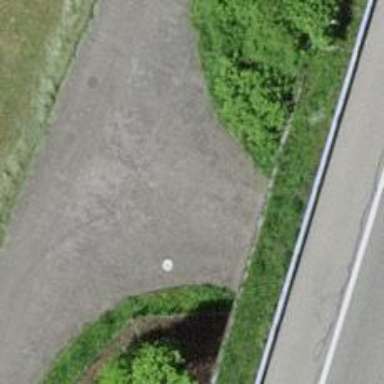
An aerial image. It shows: Paved road classified as unclassified passing through tunnel.